Aerial crown-view tile of a tropical tree (Barro Colorado Island, Panama), acquired 20250715:
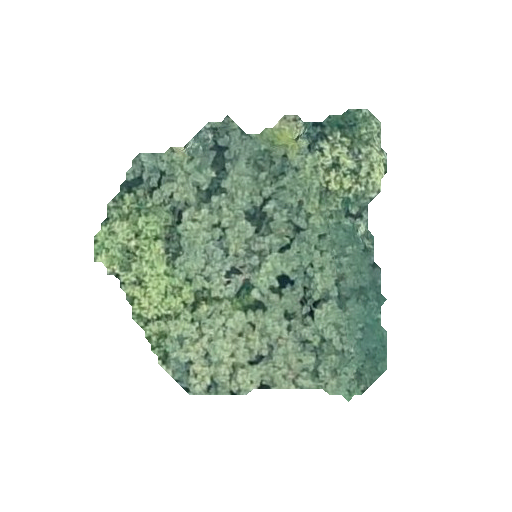
Species: Apeiba membranacea
GBIF accepted scientific name: Apeiba membranacea
Crown area: 96.977 m²